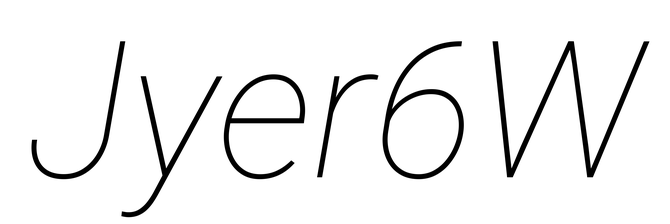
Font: Roboto-Italic_Thin_Italic